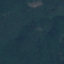
Land use / land cover class: Forest